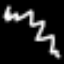
Label: squiggle